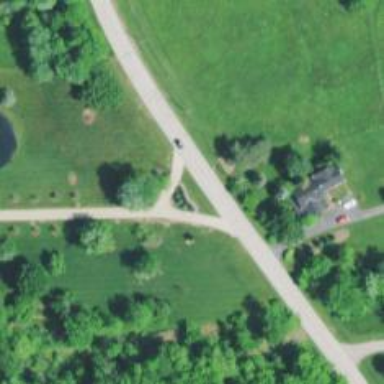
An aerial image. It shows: Tertiary road.